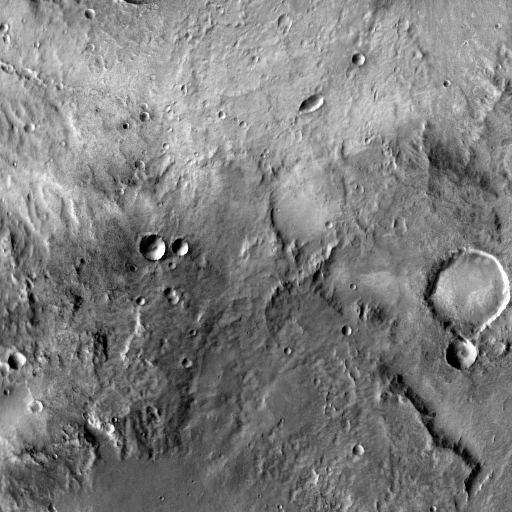
Crater classes present: Background, Other, Buried, Secondary